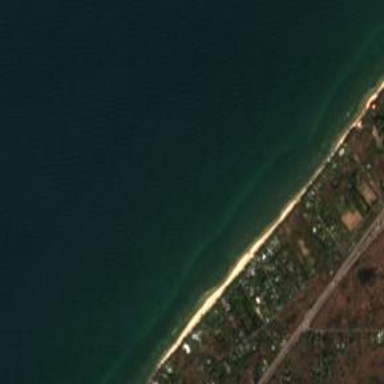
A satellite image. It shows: Sandy beach with natural surroundings.